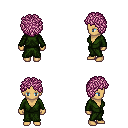
a pixel art fantasy rpg character, female body template, human, tanned skin, green robe, magenta pants, pink curly afro hairstyle, four views (front, back, left, right), 2x2 character sprite sheet, small pixel art, hard edges, no anti-aliasing